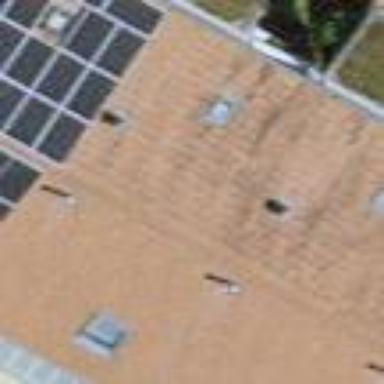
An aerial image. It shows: Terrace building.